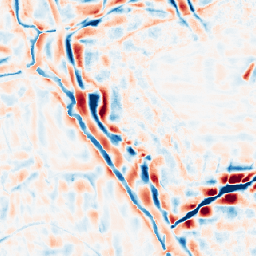
Category: wavelet
Decomposition family: wavelet_dwt
Decomposition parameters: wavelet: sym4
level: 4
Upsampling method: nearest
Upsampling parameters: scale: 4
Upsampling scale: 4